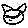
Label: cat